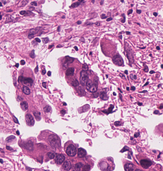
Tumor epithelial tissue: yes
Tumor-associated stroma tissue: yes
Normal tissue: no